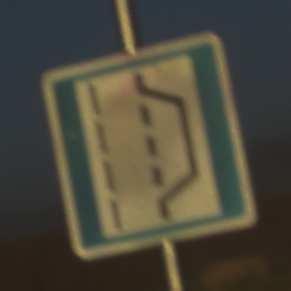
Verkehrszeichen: NothalteUndPannenbucht
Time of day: SunriseSunset
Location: Outdoor (Nature)
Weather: Clear
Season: NotSpecified
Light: Natural